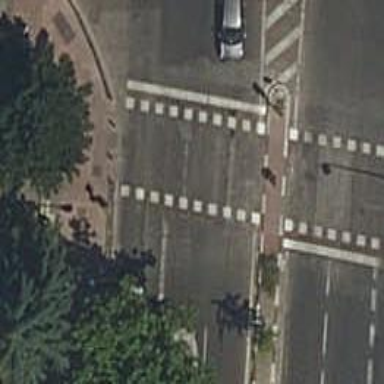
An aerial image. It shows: Crossing with traffic signals.